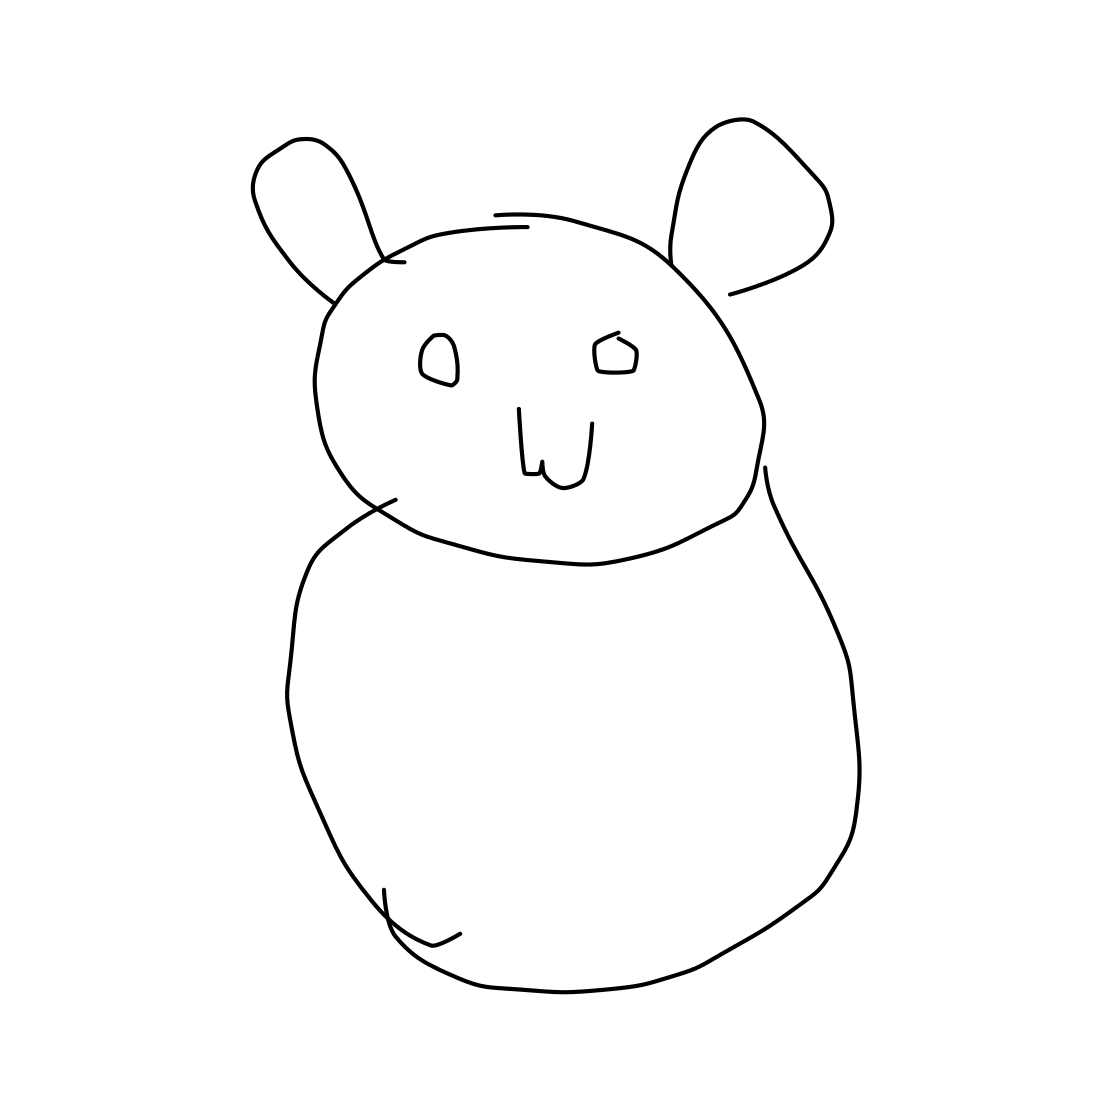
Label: panda